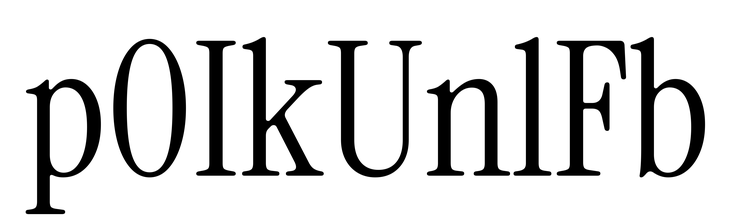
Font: InstrumentSerif-Regular